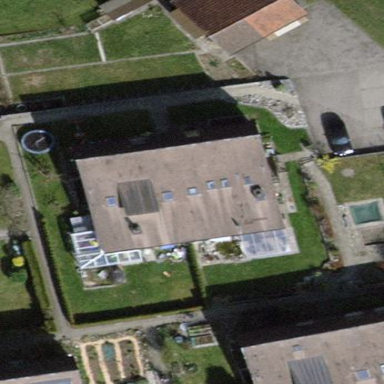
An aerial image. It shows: Terrace building.